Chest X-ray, PA view. Patient: 70 years old, sex F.
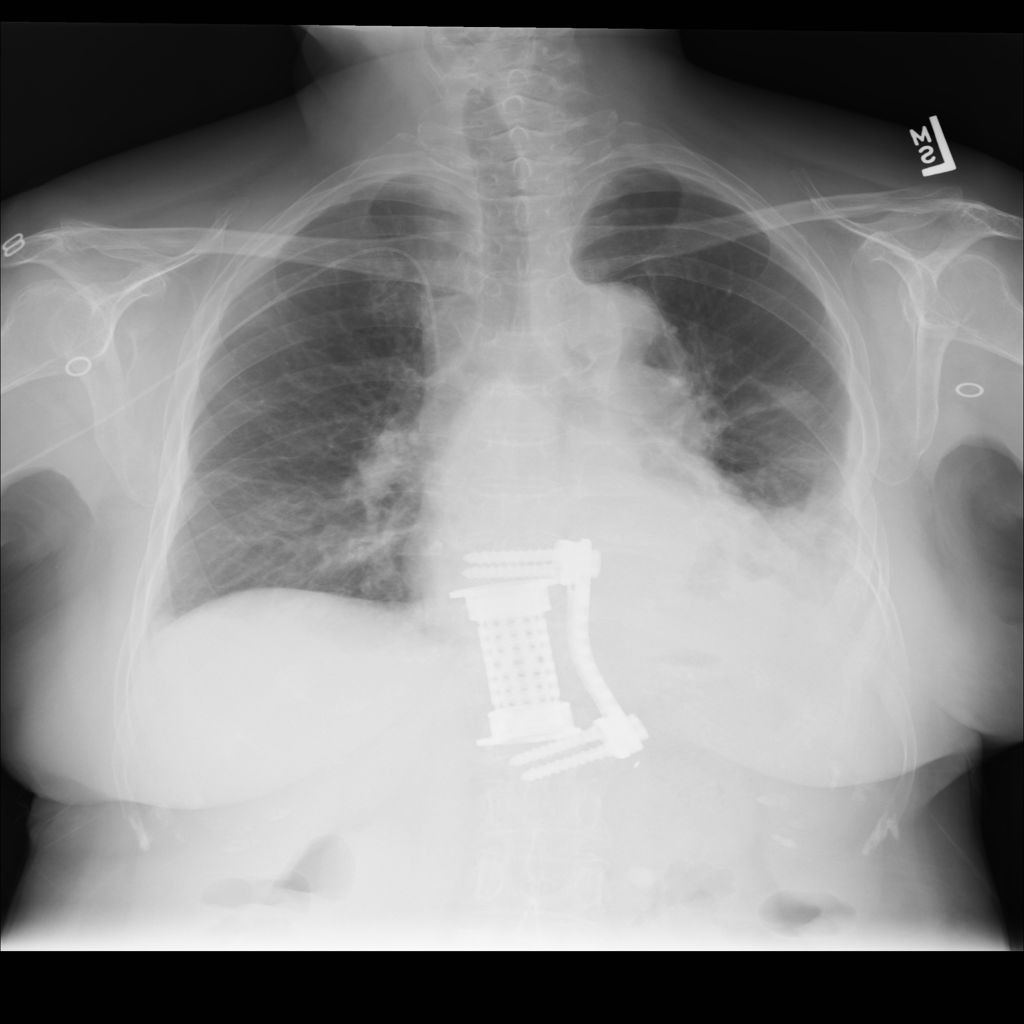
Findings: No Finding